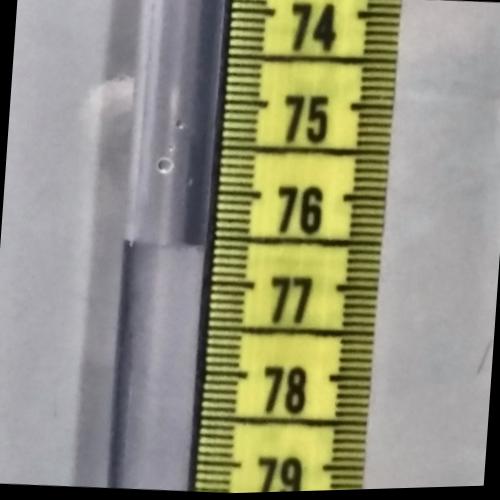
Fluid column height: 76.6 cm